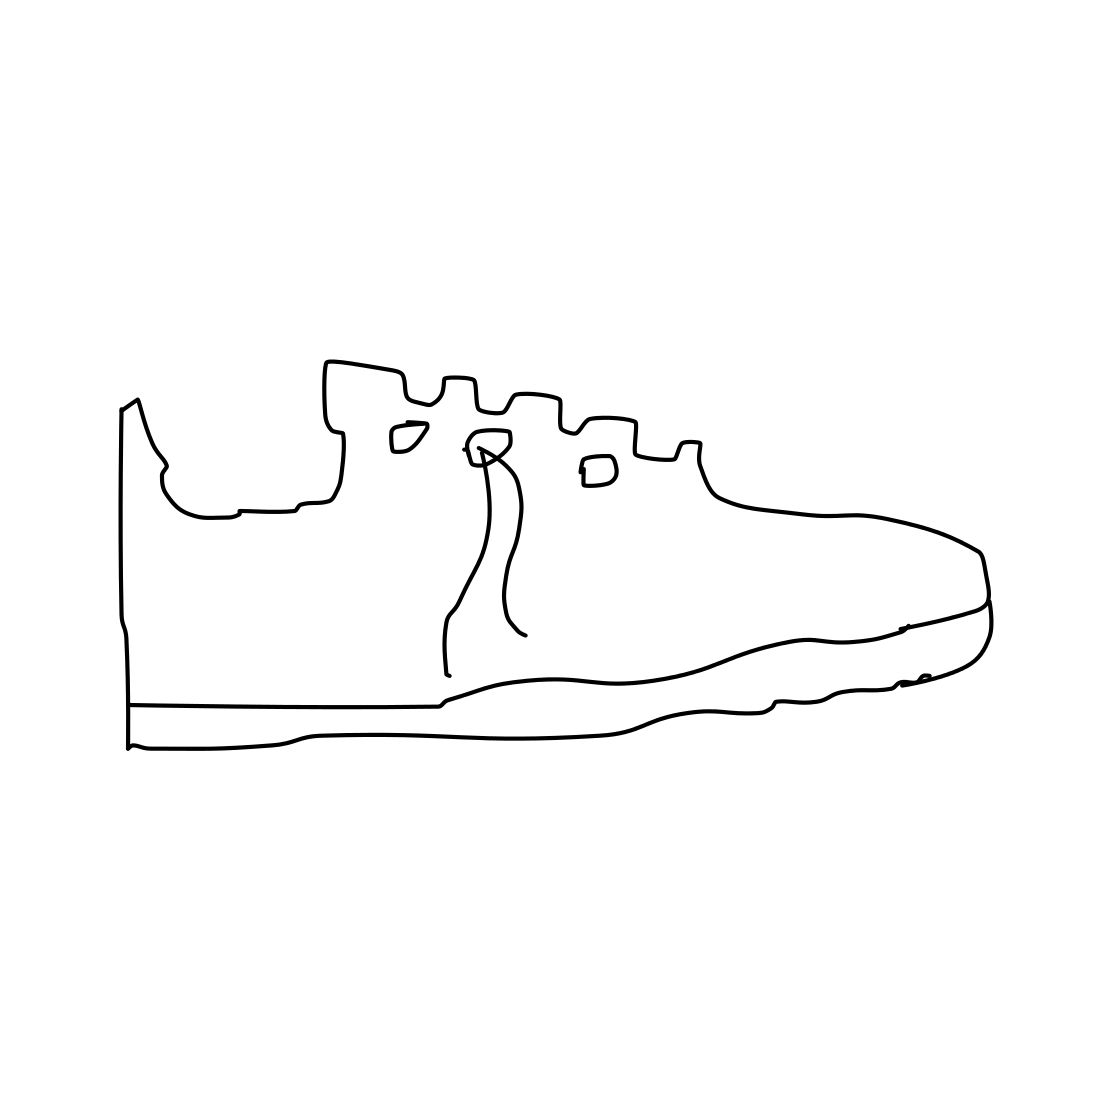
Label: shoe